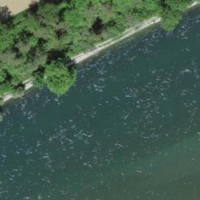
EUNIS habitat code: 15
Species observed at this site:
Tussilago farfara